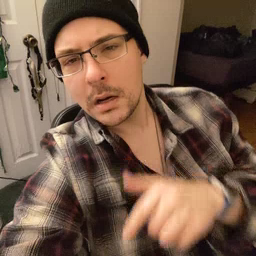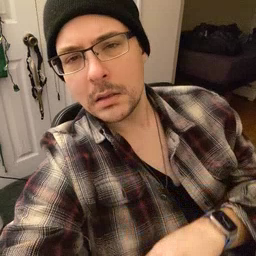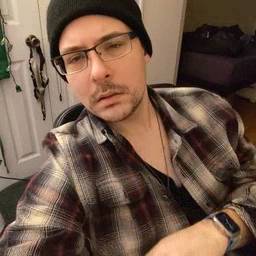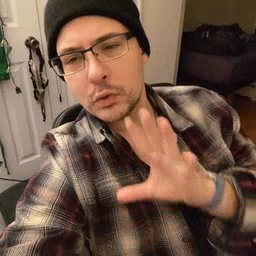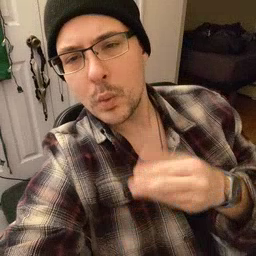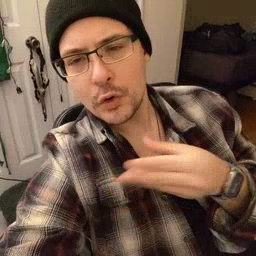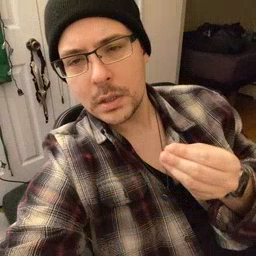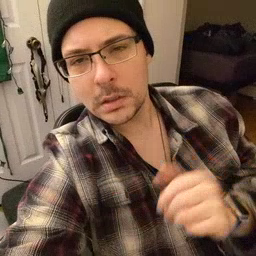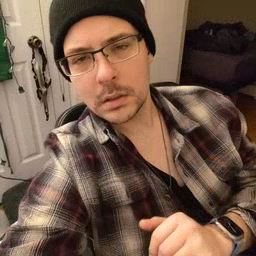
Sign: story